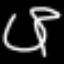
Label: squiggle